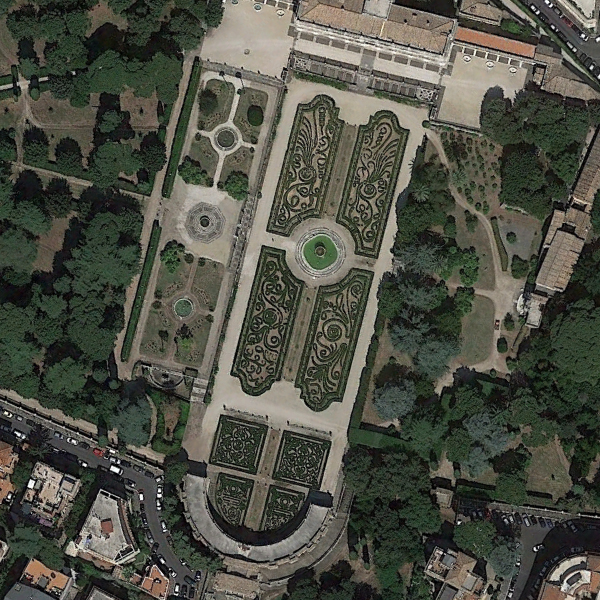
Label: Square